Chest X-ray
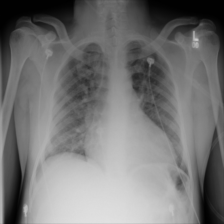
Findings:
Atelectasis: negative
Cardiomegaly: positive
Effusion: negative
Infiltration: negative
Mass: negative
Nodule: negative
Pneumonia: negative
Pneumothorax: negative
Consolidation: negative
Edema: negative
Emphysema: negative
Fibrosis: negative
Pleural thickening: negative
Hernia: negative